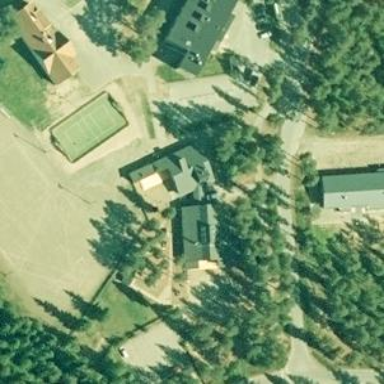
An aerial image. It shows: Kindergarten building.